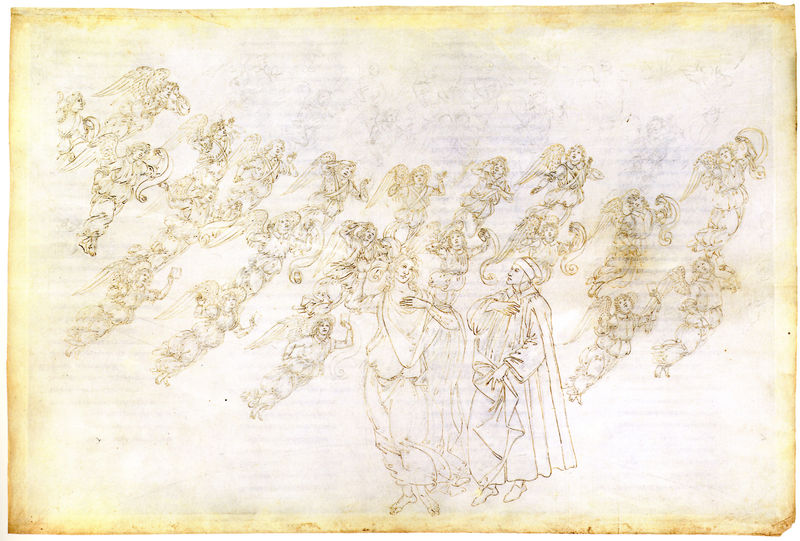
Titel: Die Göttliche Komödie. Paradiso XXIX.
Künstler: Sandro Botticelli
Standort: Berlin
Institution: Kupferstichkabinett
Schlagwörter: feder, flügel, himmel, mann, umhang, weiß, gelb, menschen, ocker, ausschnitt, bewegung, braun, frau, frisur, grau, haar, hut, kleid, männer, schwarz, skizze, zeichnung, beige, tanz, alt, arm, arme, bibel, blass, falten, gefieder, mensch, stehen, hände, gehen, gewand, mantel, gewänder, paar, blatt, musik, orchester, renaissance, fliegen, engel, kopfbedeckung, schrift, papier, bogen, zwei, schuhe, studie, grafik, graphik, vergilbt, linien, spazieren, rand, figuren, faltenwurf, fein, freude, adam, eva, tusche, glaube, religion, schweben, druck, schwarz weiß, stich, baun, illustration, text, fliegend, entwurf, halbkreis, pergament, singen, hölle, toga, wesen, dante, schatte, abflug, chor, venus, hochzeit, harfe, lyra, reigen, amor, putten, turban, biblisch, pfeil, klang, harfen, schar, vorzeichnung, handzeichnung, zeichnugn, skitze, durchscheinend, lupfen, gelbstich, botticelli, heerscharen, spruchbänder, himmlisch, himmelschar, engelschor, enfer, disegno, röttel, florentinisch, auftraggeber, cherubimen, göttliche komödie, beatrice, engeln, divina commedia, botticcelli, botiskizze, danthe, divine comedie, lobgesang, schwegend, umschwirren, umschwärmen, falden